Question: When I try to build a project I have this mistake:
'The name 'F7Utils' does not exist in the current context'
I've got this mistake whenever I try to build my 'WPF' project. 'F7Utils', as its name says, is a private library that I created by myself. And I refer it in my project. So, as it's referred, I don't understand what's happening...
This is my structure:

And this how I call it:
'''
String a = F7Utils.Nullable.NullValue.String;
'''
And then it launches the error.
Any suggestion?
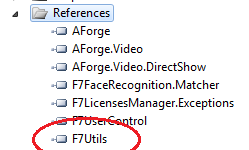
Answer: That error can occur if your library doesn't use 'F7Utils' as the namespace for the 'Nullable' type. This can also happen if your types are not 'public' within your library.
On a side note, I would recommend not using the same type names as framework types, such as 'Nullable', as this will just cause your code to be less maintainable.